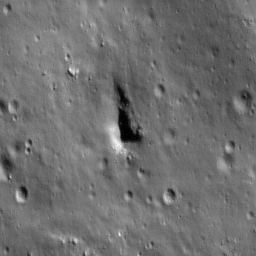
Pit: Rutherfurd 3
Host crater: Rutherfurd
Host type: impact_melt
Lunar coordinates: latitude -60.775, longitude 348.208